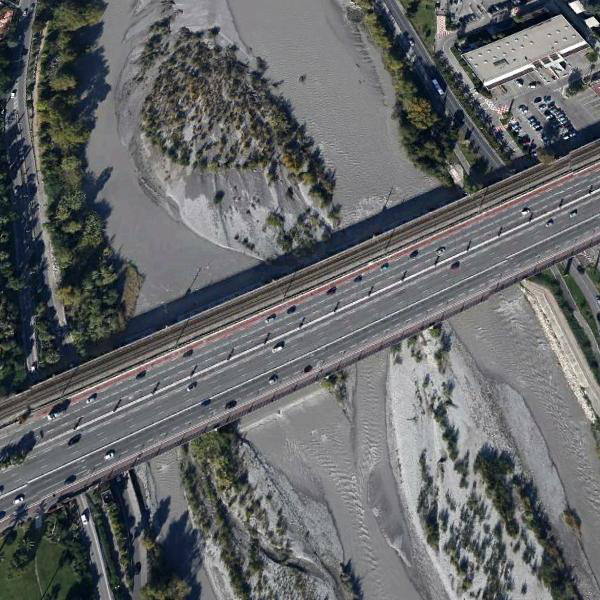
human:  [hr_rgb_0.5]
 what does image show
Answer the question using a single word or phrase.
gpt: bridge